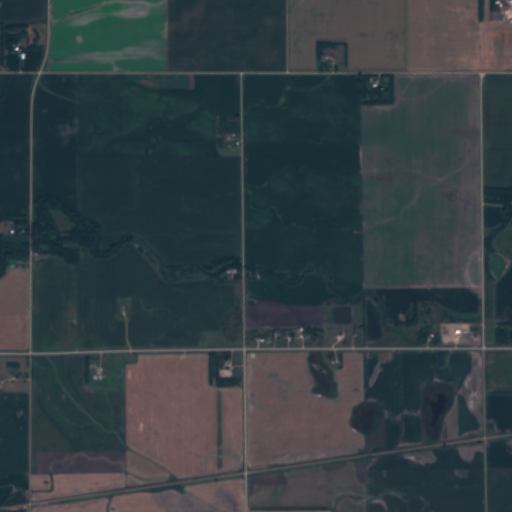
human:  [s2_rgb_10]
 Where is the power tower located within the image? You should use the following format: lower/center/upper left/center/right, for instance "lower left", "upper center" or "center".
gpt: The power tower is located in the upper left of the image.
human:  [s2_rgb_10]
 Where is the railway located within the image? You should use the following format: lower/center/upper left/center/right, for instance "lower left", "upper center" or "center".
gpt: The railway is located in the lower of the image.
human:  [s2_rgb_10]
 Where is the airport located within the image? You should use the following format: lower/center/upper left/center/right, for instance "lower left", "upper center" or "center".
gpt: There is no airport in the image.